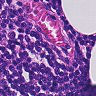
Metastatic tissue present: no